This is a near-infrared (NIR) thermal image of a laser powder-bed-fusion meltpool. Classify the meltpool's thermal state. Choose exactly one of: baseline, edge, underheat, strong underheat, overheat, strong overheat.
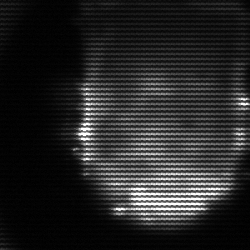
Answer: baseline